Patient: sex M, age 69
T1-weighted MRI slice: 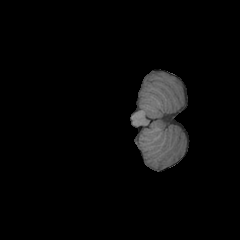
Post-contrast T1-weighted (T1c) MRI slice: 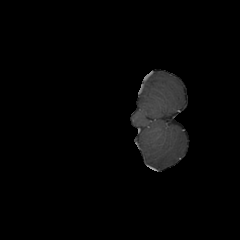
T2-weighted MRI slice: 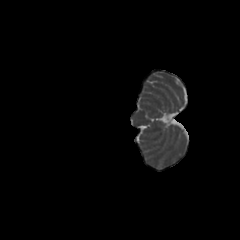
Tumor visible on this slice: no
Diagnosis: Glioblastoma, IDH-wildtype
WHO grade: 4